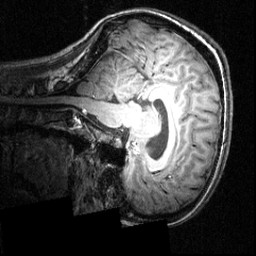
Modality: T1w
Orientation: sagittal
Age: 20
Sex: female
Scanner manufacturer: siemens
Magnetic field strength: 3.951 T
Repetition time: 1.5 s
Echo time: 0.00335 s